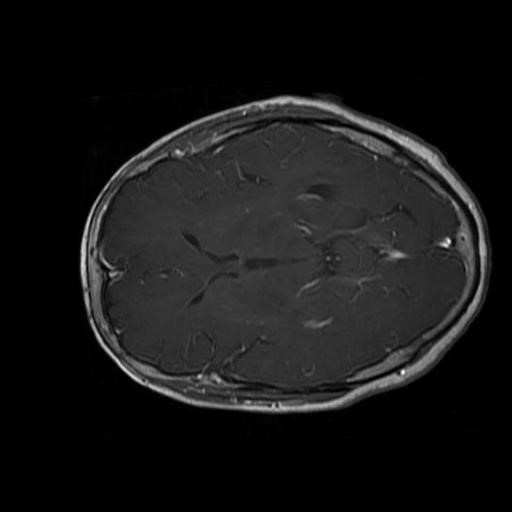
Label: brain_glioma